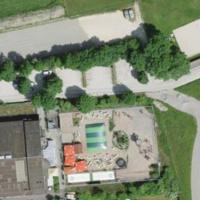
EUNIS habitat code: 55
Species observed at this site:
Cirsium arvense